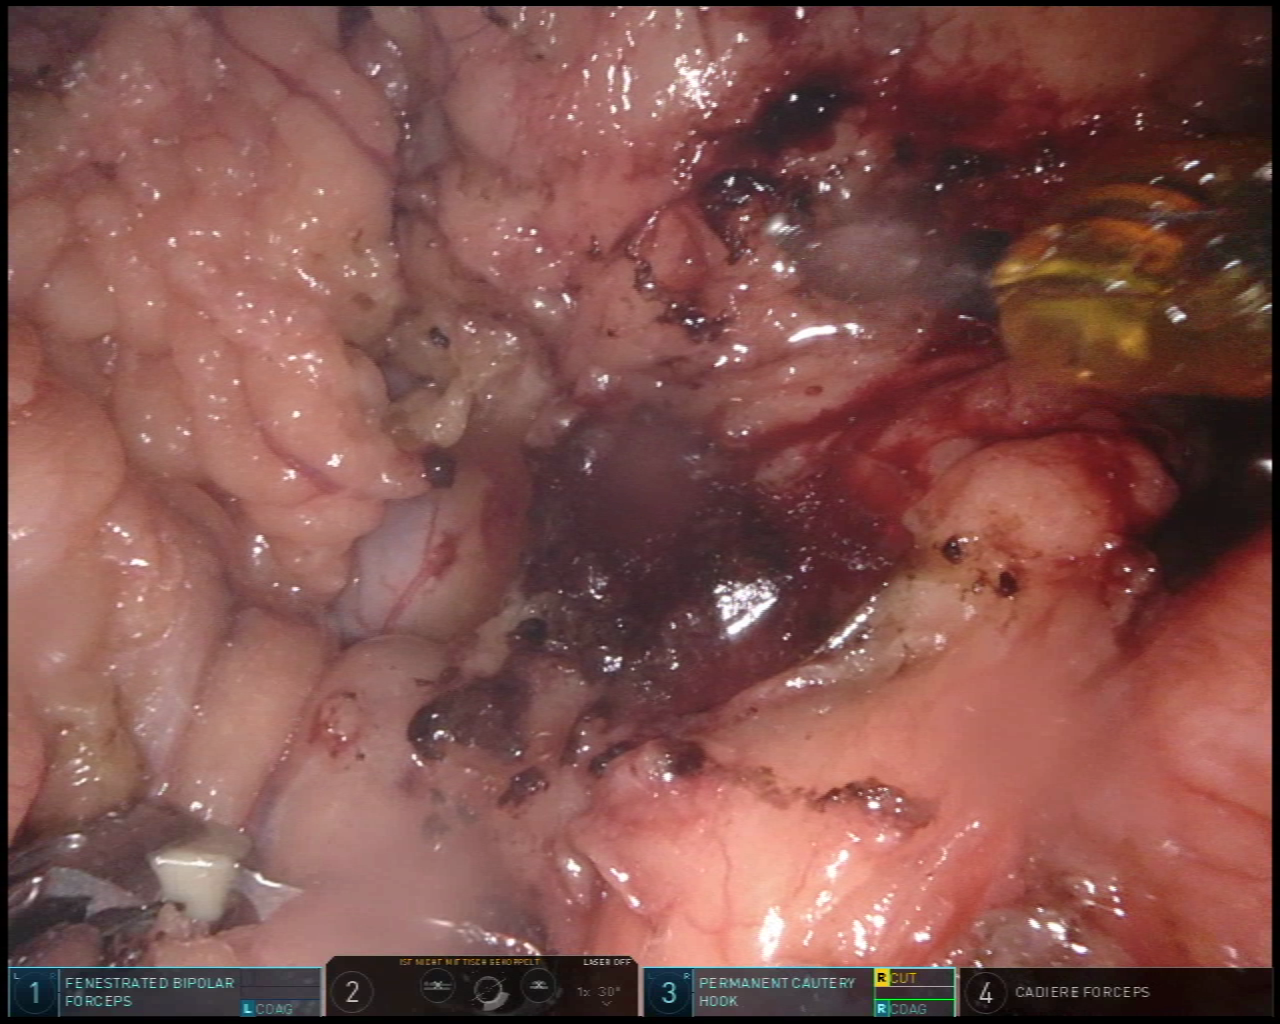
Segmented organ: stomach
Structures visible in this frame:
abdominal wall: no
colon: no
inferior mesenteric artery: no
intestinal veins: no
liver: no
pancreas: no
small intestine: no
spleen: no
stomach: yes
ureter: no
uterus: no
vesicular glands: no